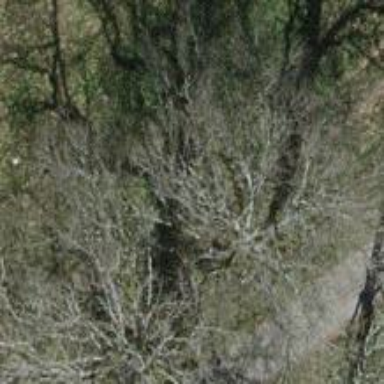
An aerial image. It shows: Beautiful tree in nature.